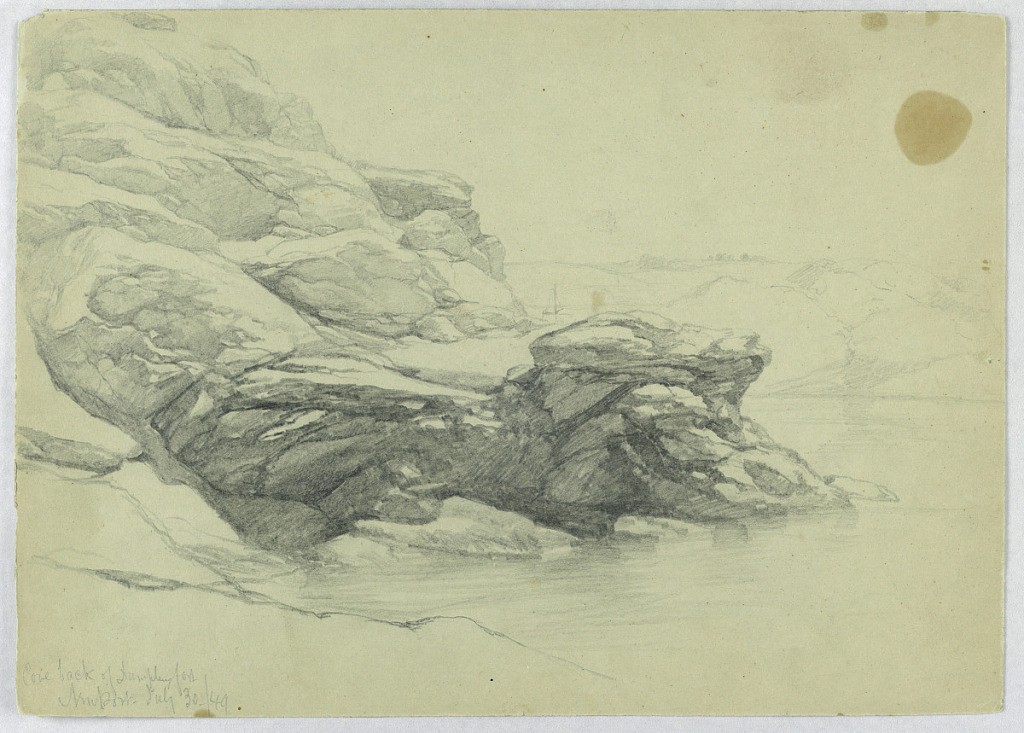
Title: Cove Back of Dumpling Fort, Newport
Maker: Daniel Huntington, American, 1816–1906
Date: July 30, 1849
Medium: Graphite on paper
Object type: Drawing
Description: Large mass of rocks sloping into the water from left. More rocks, at right, across water. At center, a sailboat and shore beyond.